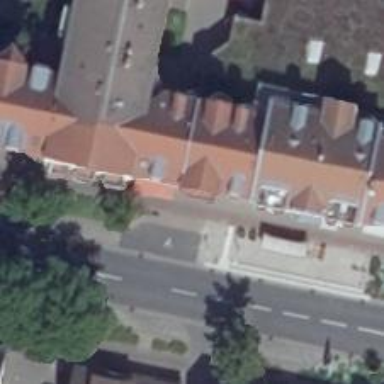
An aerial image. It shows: Path tunnel passing through building.